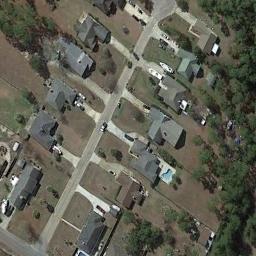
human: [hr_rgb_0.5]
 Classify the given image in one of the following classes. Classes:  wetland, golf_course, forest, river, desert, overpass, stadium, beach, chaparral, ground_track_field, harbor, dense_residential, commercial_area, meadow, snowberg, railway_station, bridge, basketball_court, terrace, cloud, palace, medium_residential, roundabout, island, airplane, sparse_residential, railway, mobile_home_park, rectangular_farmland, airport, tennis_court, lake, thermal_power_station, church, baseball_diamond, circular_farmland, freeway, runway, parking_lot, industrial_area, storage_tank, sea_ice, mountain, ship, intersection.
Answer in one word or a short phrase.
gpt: medium_residential